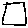
Label: square